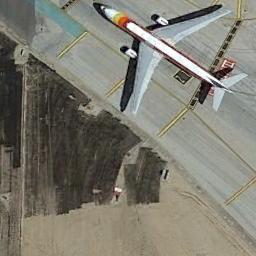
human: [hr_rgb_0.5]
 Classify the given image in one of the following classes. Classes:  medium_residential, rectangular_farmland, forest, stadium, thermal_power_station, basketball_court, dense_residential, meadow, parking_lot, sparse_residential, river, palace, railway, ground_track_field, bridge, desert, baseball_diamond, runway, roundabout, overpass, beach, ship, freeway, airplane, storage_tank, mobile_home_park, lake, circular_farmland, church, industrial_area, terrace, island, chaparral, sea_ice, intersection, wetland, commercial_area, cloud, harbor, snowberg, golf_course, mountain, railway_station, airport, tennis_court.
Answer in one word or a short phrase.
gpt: airplane